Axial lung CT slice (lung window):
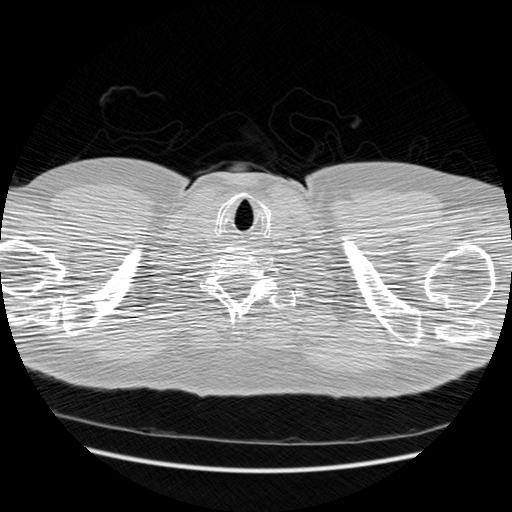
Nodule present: no